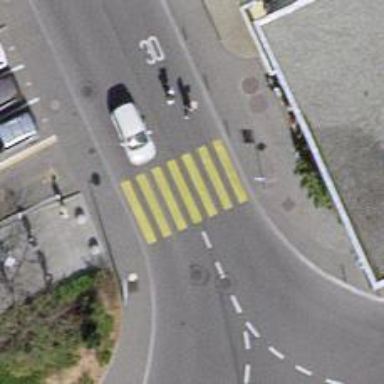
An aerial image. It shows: Uncontrolled zebra crossing on the road.